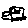
Label: car